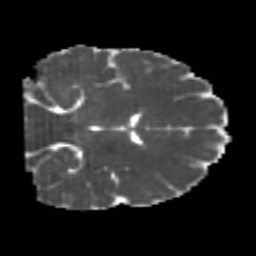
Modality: MD
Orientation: coronal
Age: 24
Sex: male
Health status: healthy
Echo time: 0.074 s